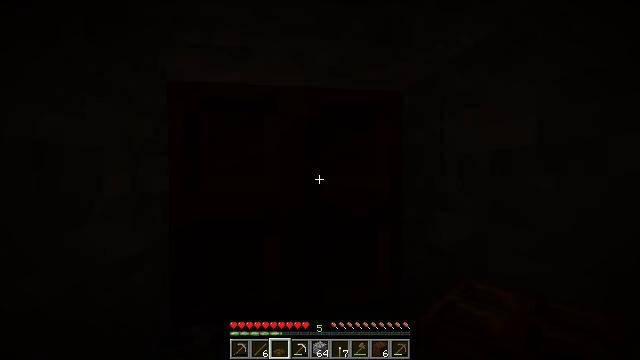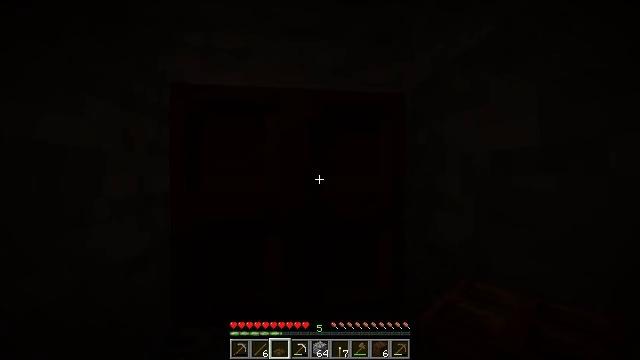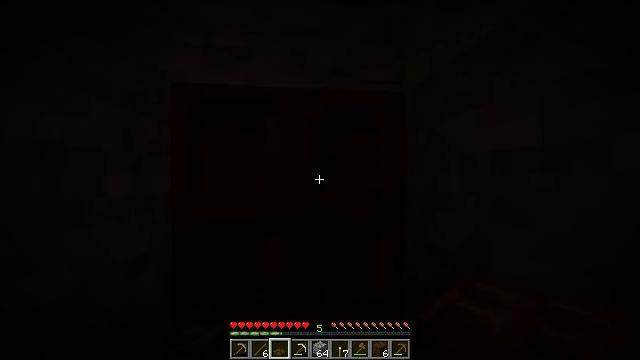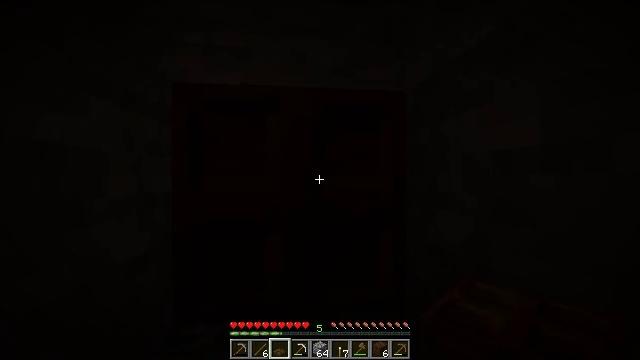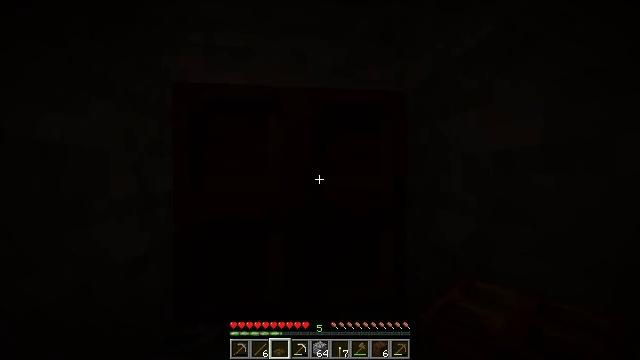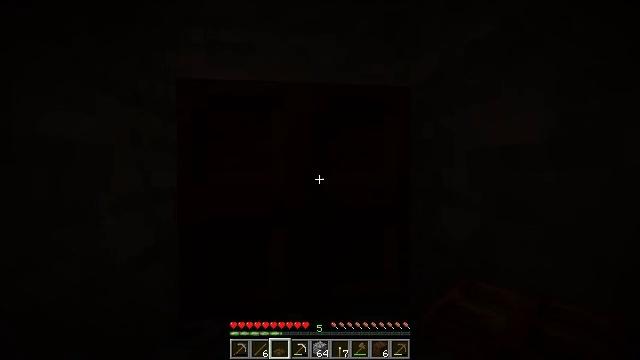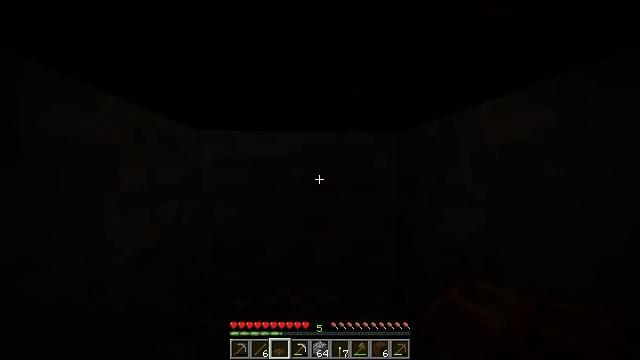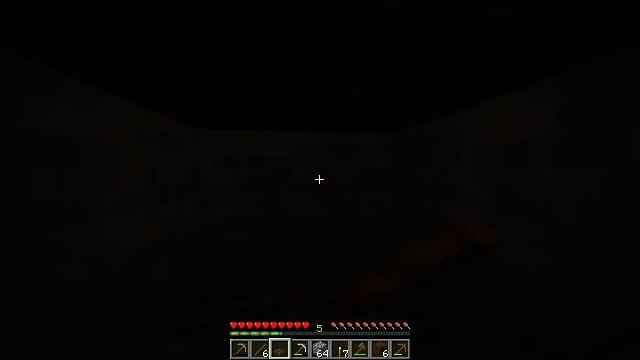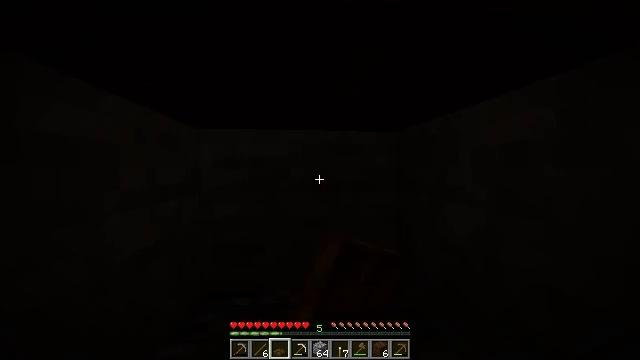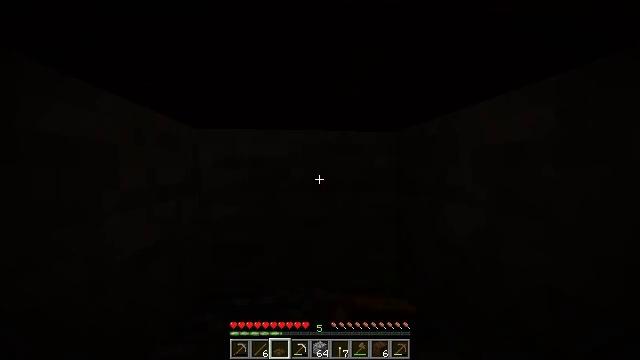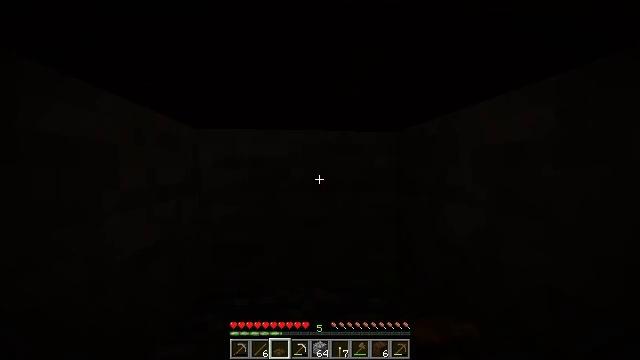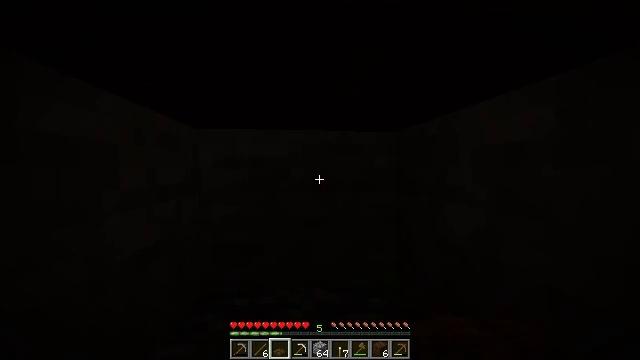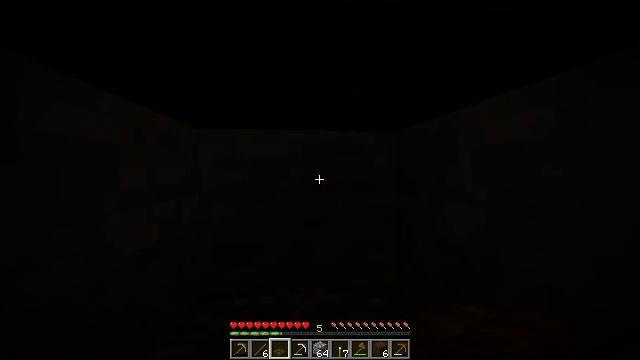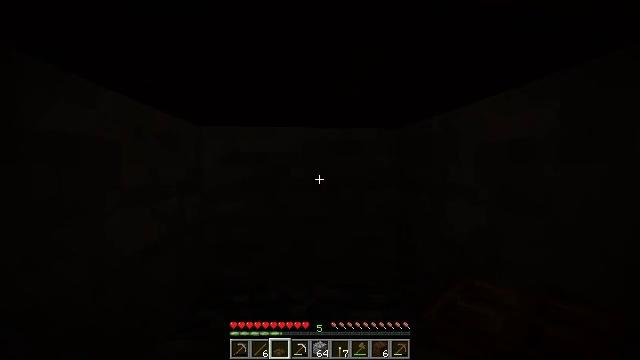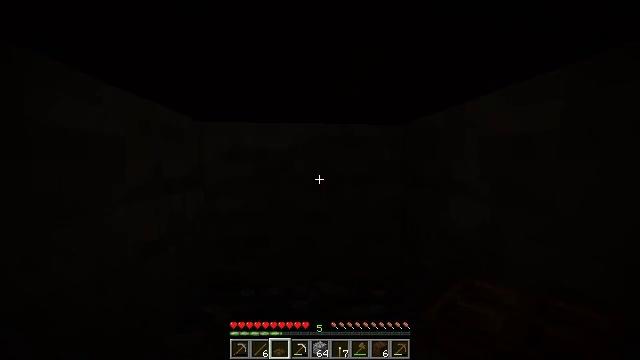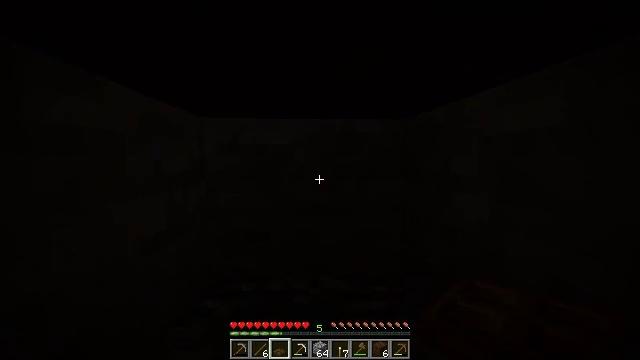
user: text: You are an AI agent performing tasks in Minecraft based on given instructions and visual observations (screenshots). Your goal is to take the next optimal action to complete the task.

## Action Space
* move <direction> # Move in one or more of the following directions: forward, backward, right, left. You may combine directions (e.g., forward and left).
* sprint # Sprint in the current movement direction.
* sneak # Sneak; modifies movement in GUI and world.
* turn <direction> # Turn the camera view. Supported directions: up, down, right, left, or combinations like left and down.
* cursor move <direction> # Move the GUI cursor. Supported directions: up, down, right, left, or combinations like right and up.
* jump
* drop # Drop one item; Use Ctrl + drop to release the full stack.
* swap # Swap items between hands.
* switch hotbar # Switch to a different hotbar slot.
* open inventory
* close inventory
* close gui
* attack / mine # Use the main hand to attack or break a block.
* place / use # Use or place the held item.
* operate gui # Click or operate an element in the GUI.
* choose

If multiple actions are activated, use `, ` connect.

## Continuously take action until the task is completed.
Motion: motion action
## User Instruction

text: Retrieve the dark oak trapdoor into your inventory.
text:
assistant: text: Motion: no_op
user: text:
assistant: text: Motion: no_op
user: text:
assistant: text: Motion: no_op
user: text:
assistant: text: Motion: no_op
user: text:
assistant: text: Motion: no_op
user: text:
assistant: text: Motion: use / place
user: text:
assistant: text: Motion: use / place
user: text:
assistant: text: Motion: use / place
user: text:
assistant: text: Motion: no_op
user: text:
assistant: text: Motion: no_op
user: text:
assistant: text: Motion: no_op
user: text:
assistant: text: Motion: no_op
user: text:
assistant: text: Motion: no_op
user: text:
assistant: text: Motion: move forward
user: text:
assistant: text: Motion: move forward, turn down
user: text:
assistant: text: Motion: move forward, turn down
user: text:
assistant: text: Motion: move forward, jump
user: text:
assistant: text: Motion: move forward, jump
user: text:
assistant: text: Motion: move forward, jump
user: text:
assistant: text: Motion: move forward, jump
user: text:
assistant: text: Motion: move forward, jump
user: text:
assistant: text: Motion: no_op
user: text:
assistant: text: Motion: no_op
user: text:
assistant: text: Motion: no_op
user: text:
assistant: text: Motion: no_op
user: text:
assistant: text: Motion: no_op
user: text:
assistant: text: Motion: turn down
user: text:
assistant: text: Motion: turn down
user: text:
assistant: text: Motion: turn down
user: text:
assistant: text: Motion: turn down